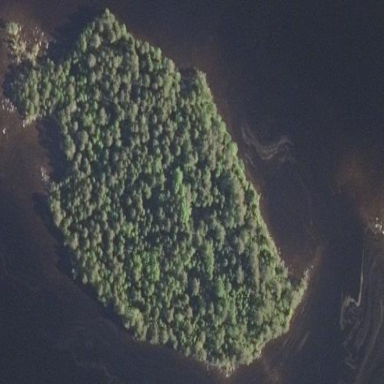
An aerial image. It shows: Islet.